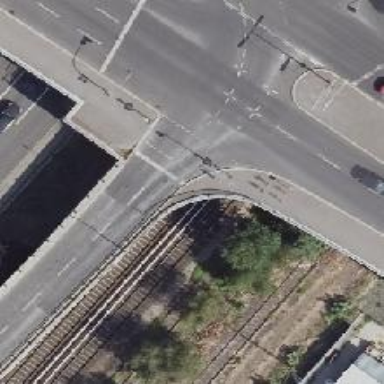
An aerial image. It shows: Asphalt footway bridge with traffic signals for crossing.